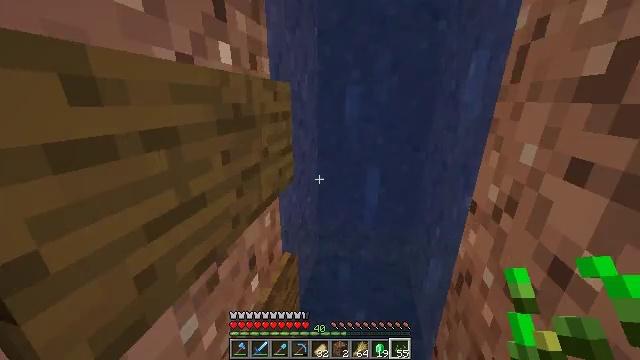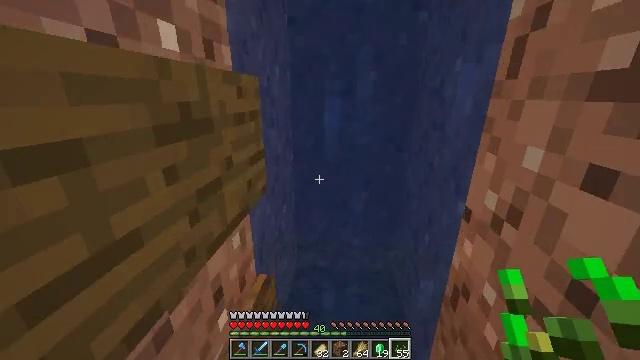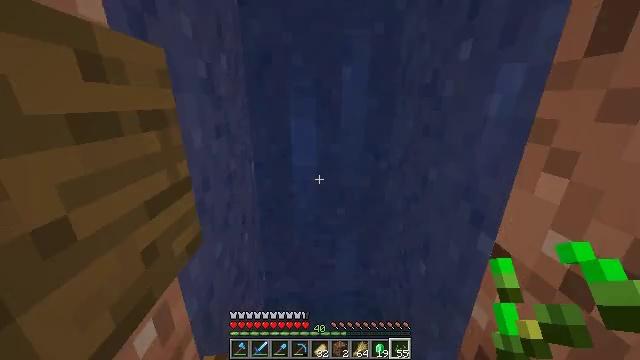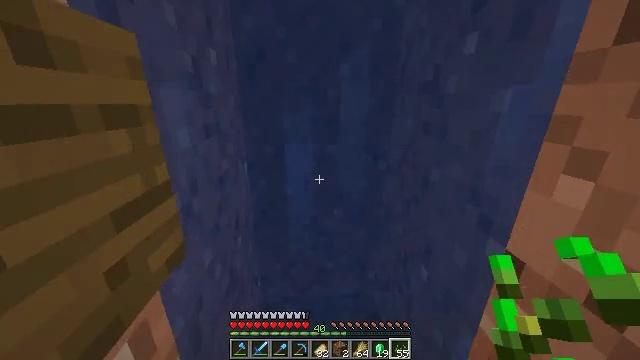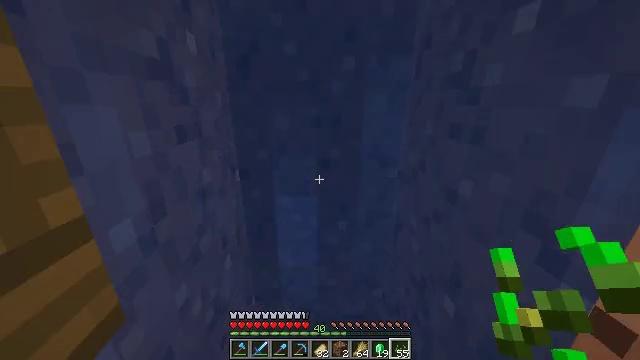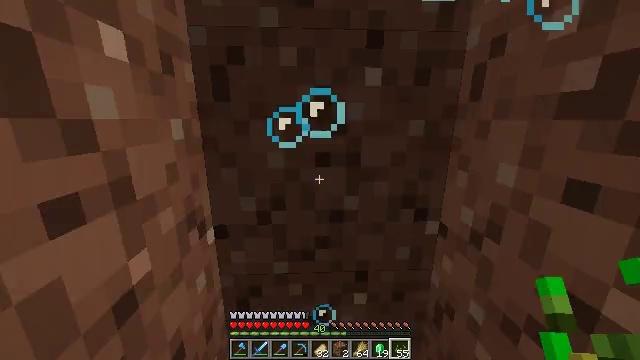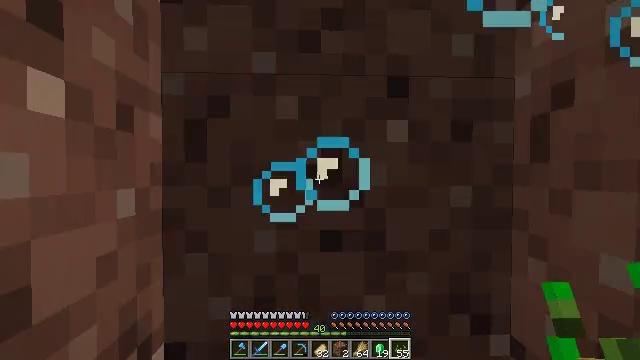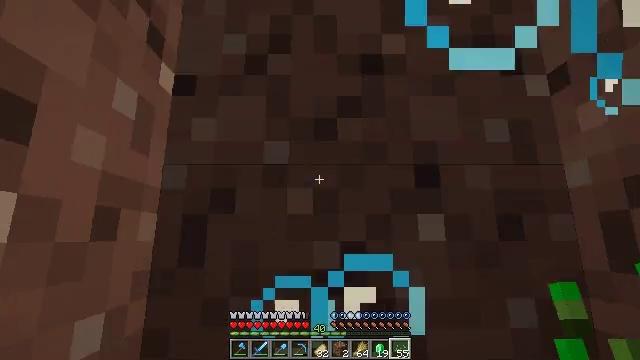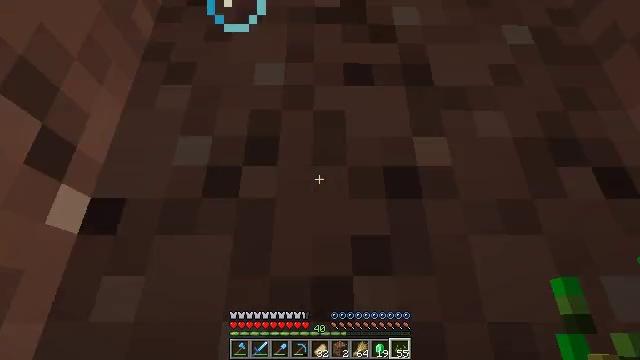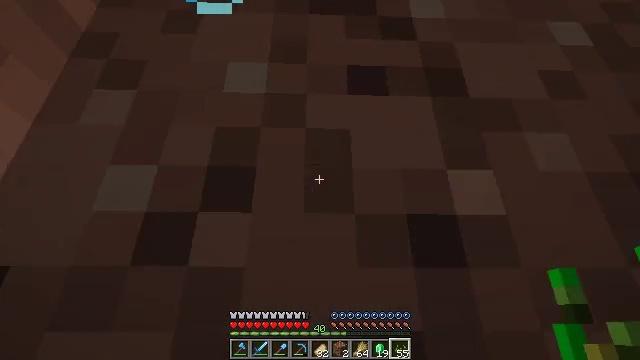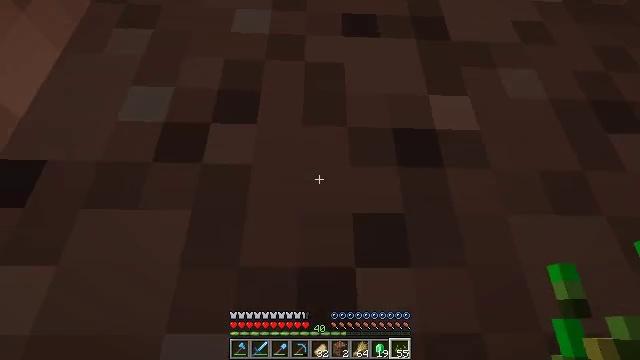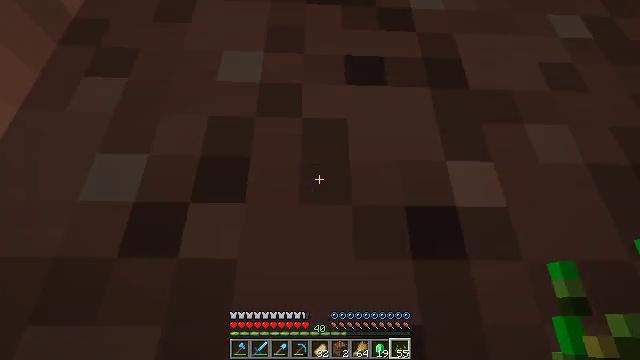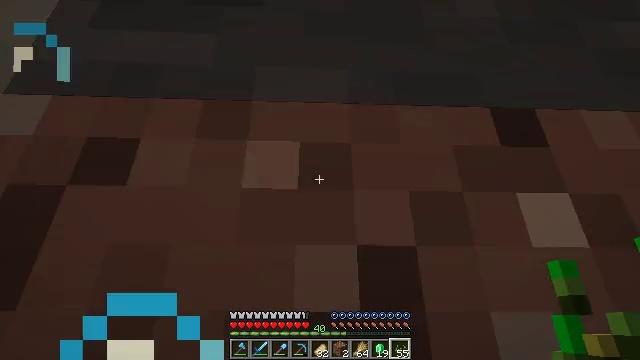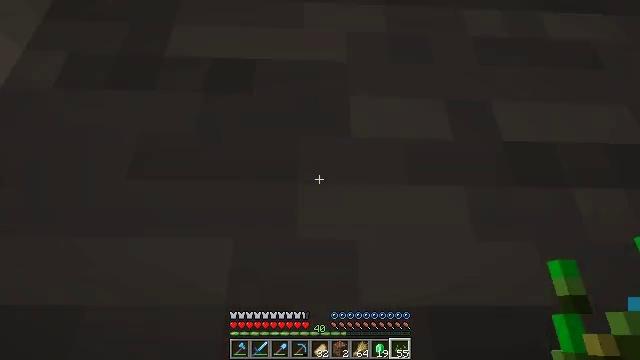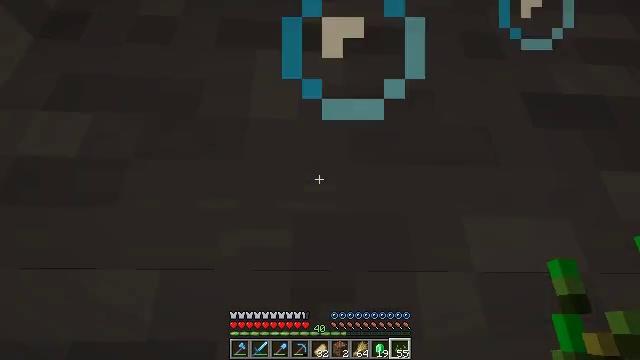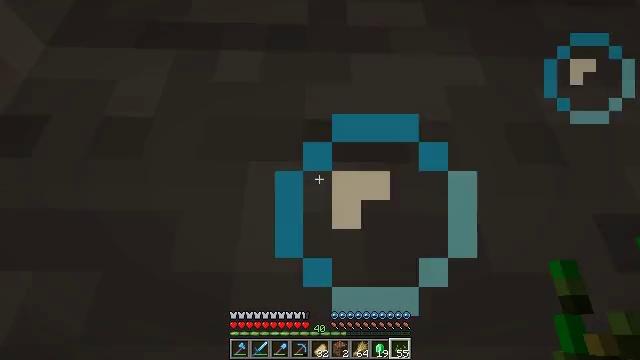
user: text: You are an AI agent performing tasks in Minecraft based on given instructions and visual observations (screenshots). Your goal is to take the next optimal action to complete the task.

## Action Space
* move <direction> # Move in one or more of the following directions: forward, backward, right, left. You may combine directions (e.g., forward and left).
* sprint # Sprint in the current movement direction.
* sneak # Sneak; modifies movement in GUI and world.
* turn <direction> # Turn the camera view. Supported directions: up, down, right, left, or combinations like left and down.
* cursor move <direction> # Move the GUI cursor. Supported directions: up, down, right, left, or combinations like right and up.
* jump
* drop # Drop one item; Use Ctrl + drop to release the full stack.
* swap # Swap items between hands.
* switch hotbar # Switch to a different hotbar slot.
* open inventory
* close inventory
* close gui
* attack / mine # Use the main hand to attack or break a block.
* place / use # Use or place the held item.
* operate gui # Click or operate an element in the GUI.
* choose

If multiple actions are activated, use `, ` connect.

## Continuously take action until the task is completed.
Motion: motion action
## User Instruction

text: Make a diamond hoe with sticks and diamonds.
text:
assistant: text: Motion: move forward, sprint, turn right
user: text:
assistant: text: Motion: move forward, sprint, turn right
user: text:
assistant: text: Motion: move forward, turn right
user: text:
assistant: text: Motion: move forward
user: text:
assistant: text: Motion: move forward, sprint, turn up
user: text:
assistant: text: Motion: move forward, sprint, turn up
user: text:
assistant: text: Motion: move forward, sprint, turn left and up
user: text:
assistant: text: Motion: move forward, turn up
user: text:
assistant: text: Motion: move forward, turn right
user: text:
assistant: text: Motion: move forward
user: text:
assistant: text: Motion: no_op
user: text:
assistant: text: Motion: no_op
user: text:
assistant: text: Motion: no_op
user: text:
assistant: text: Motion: no_op
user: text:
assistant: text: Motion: turn left and up
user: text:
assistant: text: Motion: turn up
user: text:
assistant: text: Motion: turn left and up
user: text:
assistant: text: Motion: turn left and up
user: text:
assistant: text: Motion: turn left and up
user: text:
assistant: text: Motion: move back, turn up
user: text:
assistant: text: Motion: move back, turn up
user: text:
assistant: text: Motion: move back, turn right and up
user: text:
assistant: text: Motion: move back, turn right and up
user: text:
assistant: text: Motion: move back, turn up
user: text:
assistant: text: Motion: turn up
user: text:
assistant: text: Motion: turn right and up
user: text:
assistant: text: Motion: no_op
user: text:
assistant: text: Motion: no_op
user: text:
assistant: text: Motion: no_op
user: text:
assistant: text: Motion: no_op